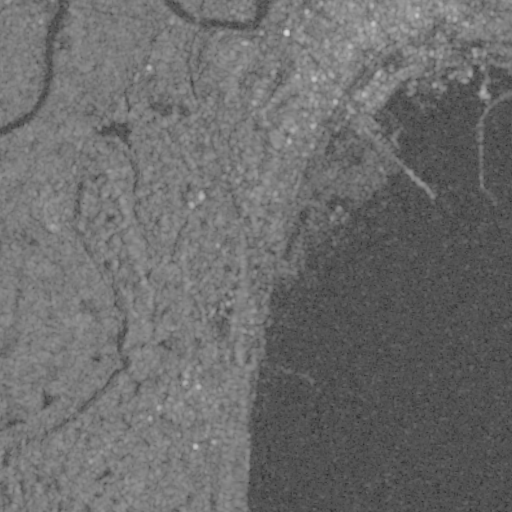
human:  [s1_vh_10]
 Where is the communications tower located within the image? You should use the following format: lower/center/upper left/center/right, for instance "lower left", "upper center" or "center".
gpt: The communications tower is located in the upper center of the image.
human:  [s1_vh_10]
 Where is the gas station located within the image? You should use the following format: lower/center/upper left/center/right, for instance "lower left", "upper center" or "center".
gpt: The gas station is located in the upper center of the image.
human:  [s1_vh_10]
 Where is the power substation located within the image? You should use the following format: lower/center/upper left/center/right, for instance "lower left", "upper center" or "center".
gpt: The power substation is located in the upper left of the image.
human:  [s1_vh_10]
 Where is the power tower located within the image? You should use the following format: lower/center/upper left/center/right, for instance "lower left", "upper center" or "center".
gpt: The power tower is located in the left of the image.
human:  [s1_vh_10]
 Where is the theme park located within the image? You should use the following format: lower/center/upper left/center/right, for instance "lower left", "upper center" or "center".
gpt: The theme park is located in the upper right of the image.
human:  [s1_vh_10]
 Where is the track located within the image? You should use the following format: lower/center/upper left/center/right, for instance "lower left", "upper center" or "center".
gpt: The track is located in the upper left of the image.
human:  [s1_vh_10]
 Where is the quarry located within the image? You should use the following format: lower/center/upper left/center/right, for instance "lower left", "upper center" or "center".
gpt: There is no quarry in the image.

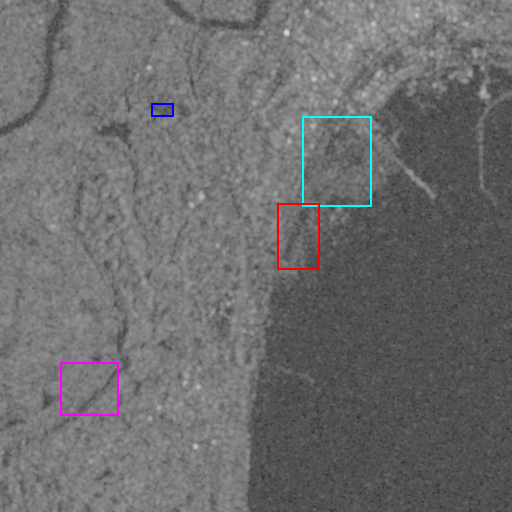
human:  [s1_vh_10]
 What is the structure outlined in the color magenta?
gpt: The structure outlined in magenta is a crop field.
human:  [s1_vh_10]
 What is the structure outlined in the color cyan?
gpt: The structure outlined in cyan is a park.
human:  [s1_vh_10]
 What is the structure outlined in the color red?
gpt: The structure outlined in red is a parking lot.
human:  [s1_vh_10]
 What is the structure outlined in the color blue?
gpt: The structure outlined in blue is a track.
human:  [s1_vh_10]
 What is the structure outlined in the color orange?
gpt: There is no orange outline.